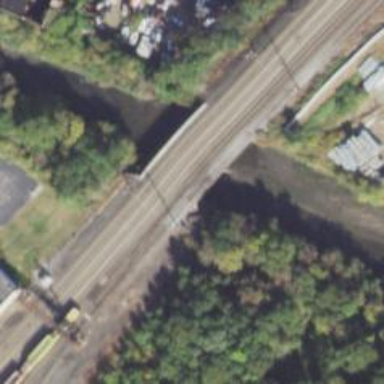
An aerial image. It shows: Bridge over electrified railway with contact lines.